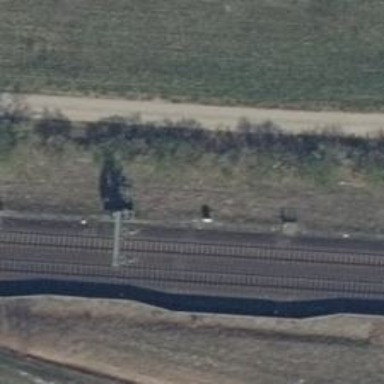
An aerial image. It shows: Railway signal.